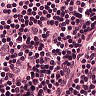
Metastatic tissue present: no